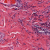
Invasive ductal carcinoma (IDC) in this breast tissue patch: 1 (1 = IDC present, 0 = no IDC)